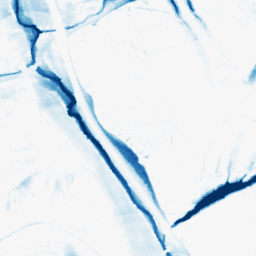
Category: morphological
Decomposition family: morphological_ellipse
Decomposition parameters: operation: closing
width: 20
height: 50
Upsampling method: sinc_hamming
Upsampling parameters: scale: 2
kernel_size: 8
Upsampling scale: 2